Question: I'm sure this has something to do with 'position:absolute' and that overriding the css 'display' property to block.
As you can see in the image below (and this <URL>. If seen in chrome debugger, the former has 'display:block' and the latter 'display:table-cell'.

I know positioning something absolutely 'removes it from the flow of the document' but does that imply that it will NOT override display and everything will be defaulted to it's default display (i.e. block for divs, inline for spans etc.) Why? Is there a specific reason for this behavior?
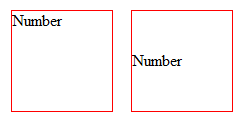
Answer: This is required by the <URL>:
> if 'position' has the value 'absolute' or 'fixed', the box is absolutely positioned, the computed value of 'float' is 'none', and display is set according to the table below
In the table shown in that section of the spec, any of the table-related values for 'display' computes to 'block' instead.
As you say, absolutely positioning something will remove it from normal flow; as such, it no longer has a table to display in and therefore it no longer makes sense to display it as a table cell. In order for an element to be displayed as a table cell, it needs the proper container, and it would seem that these can only be generated implicitly in normal flow.